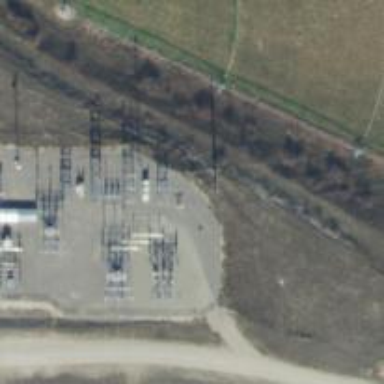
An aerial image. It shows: Switch used for power control.